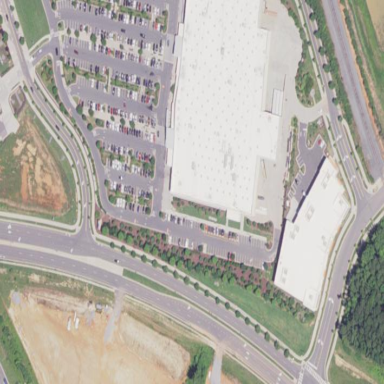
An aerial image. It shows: Retail building housing supermarket.